RGB frame:
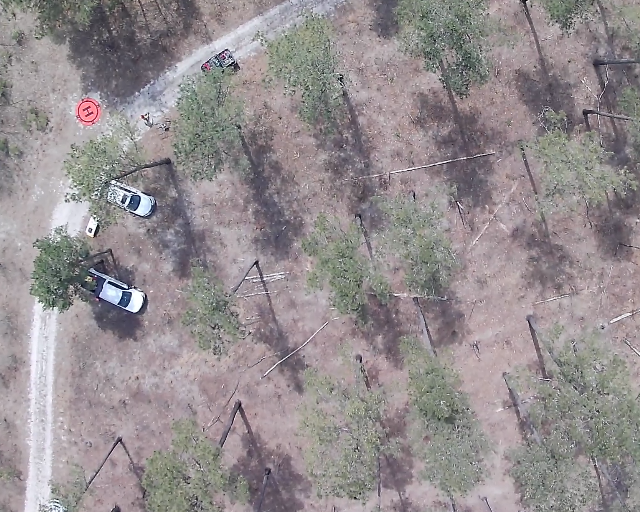
Thermal frame:
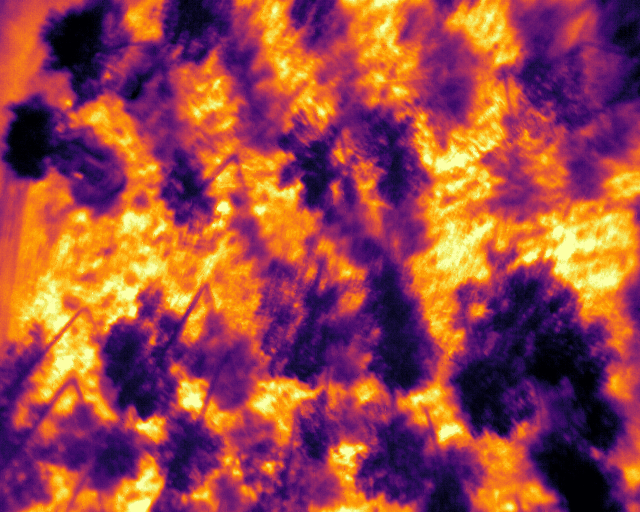
Captured: 2026-02-26 02:27:25
Pixels at or above 80 °C: 0 (fraction of frame: 0)